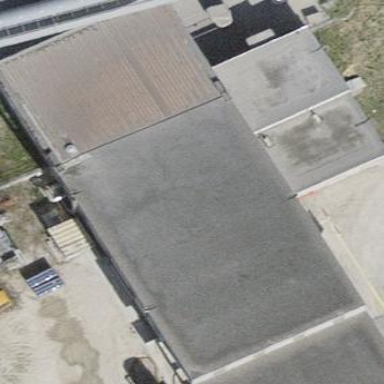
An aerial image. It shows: Flat-roofed building.